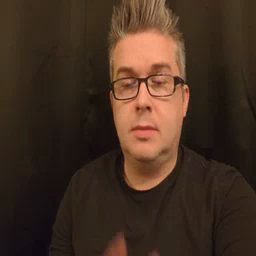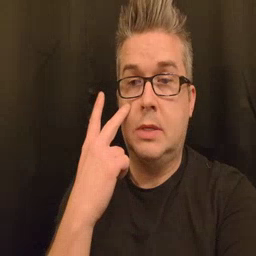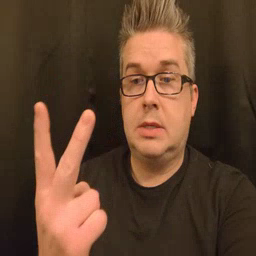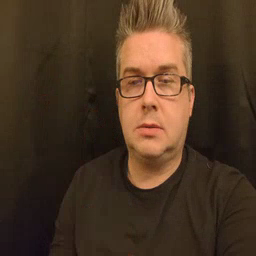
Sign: see